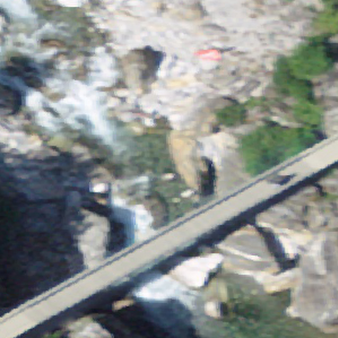
Label: bouldering_area